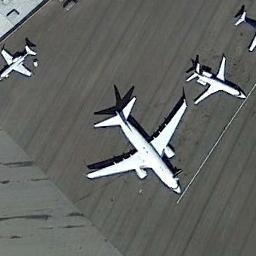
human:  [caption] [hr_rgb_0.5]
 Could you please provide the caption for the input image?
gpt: Here are three white airplanes of different sizes .

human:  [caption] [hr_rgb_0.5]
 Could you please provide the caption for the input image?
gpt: A large plane and a small plane parked behind a white sign line in the open area and another one parked not far behind them .

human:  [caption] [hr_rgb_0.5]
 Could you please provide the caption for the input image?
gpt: Three airplanes of different sizes were parked in the open space .

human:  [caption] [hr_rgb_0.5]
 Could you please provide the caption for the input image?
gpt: There are three big planes and a small plane on the open place .

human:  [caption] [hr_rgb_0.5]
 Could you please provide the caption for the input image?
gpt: Four planes parked at the airport next to the building .